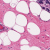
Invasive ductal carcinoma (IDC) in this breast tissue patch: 0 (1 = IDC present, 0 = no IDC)